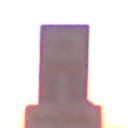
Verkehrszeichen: SackgasseRadverkehrDurchlaessig
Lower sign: HinweisGeaenderteVorfahrtVerkehrsfuehrungVerkehrsregelung3
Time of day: SunriseSunset
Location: Outdoor (Nature)
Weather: Clear
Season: NotSpecified
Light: Natural